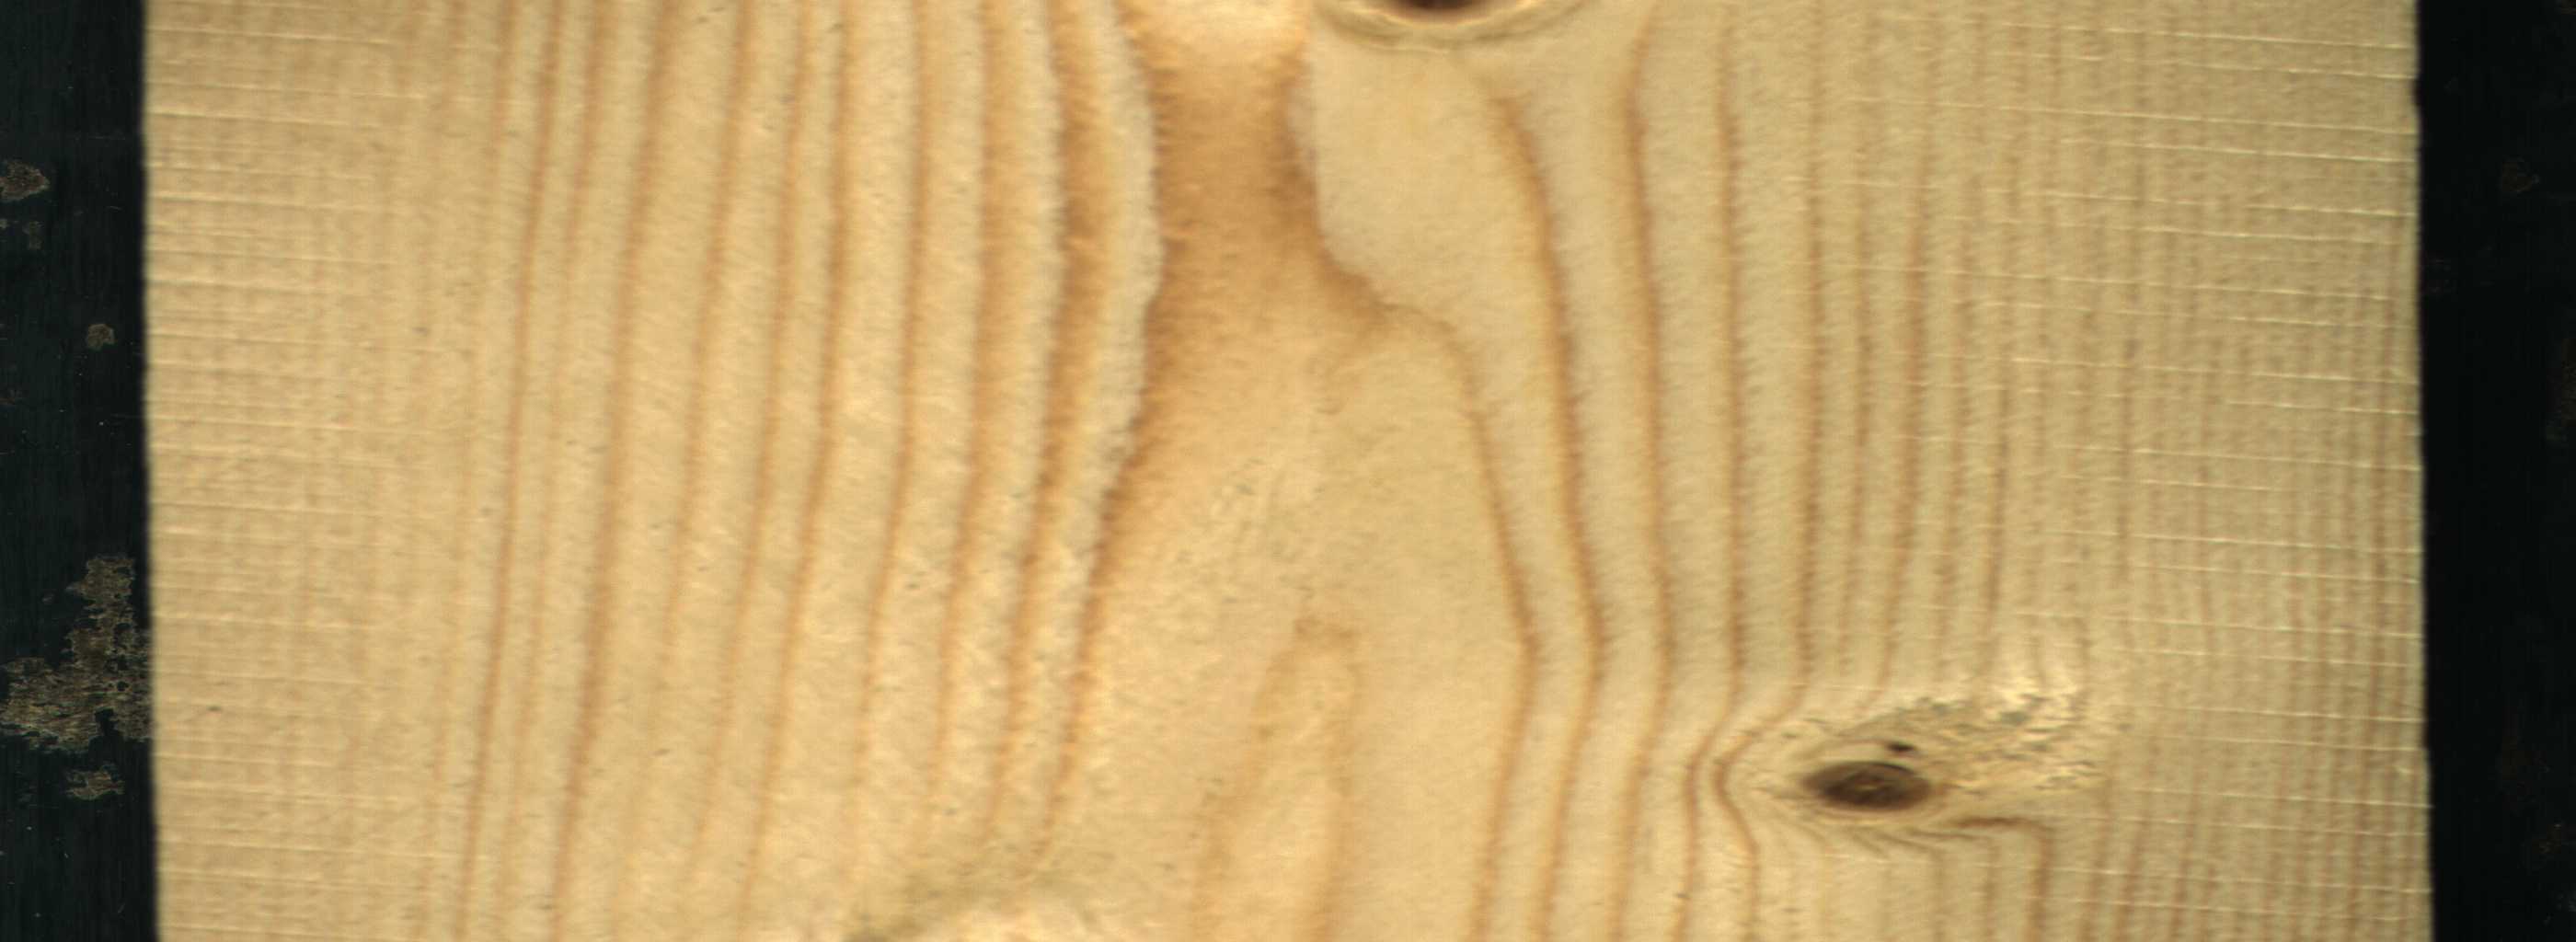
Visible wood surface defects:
Live_Knot
Live_Knot